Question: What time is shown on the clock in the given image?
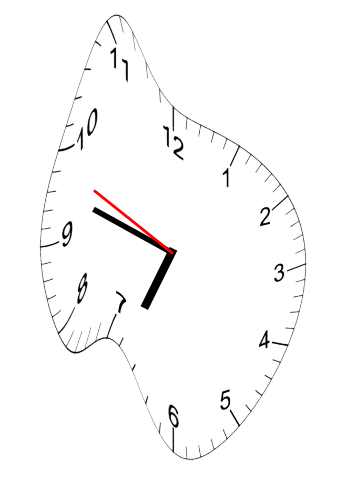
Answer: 06:47:49